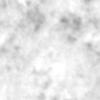
Label: no_change